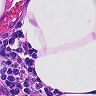
Metastatic tissue present: no